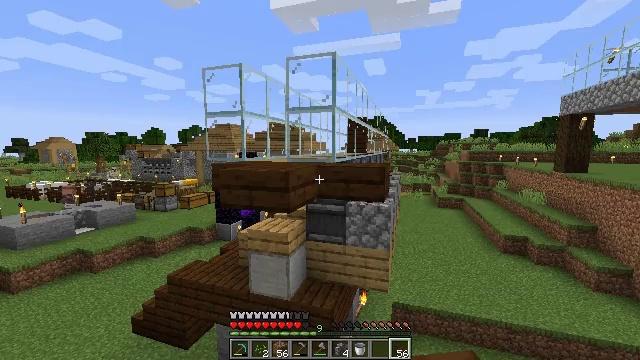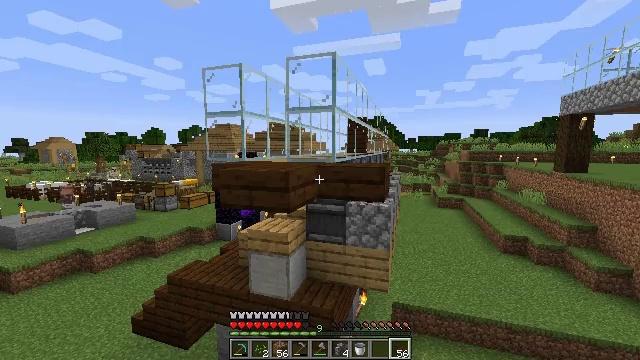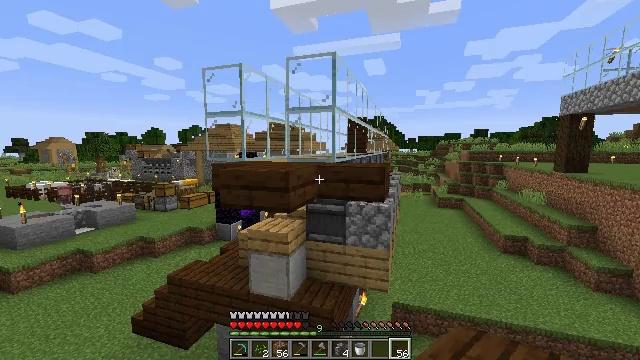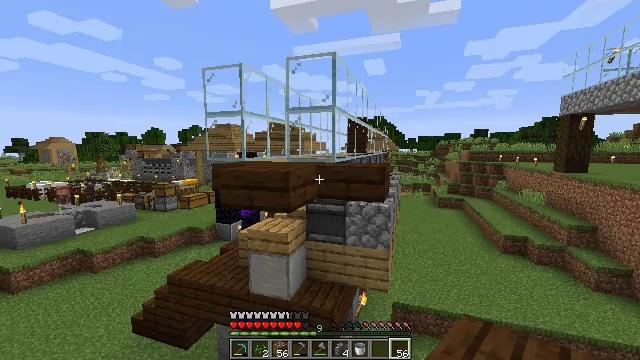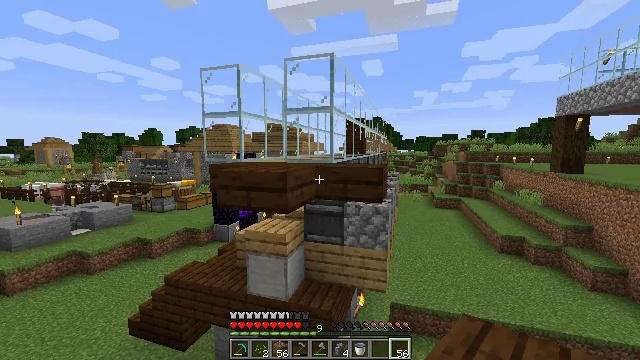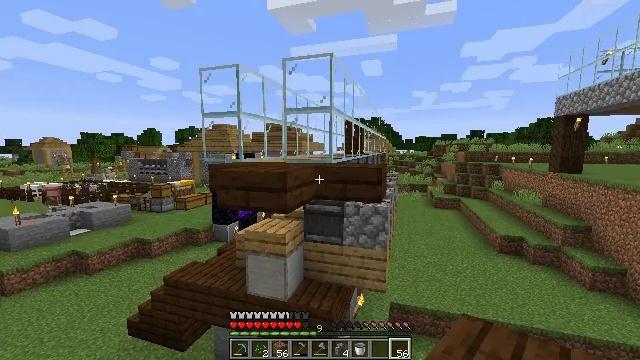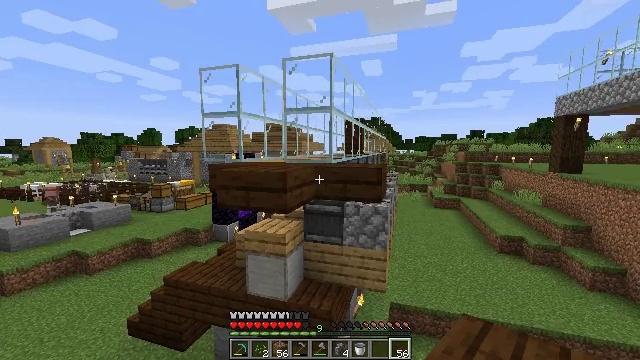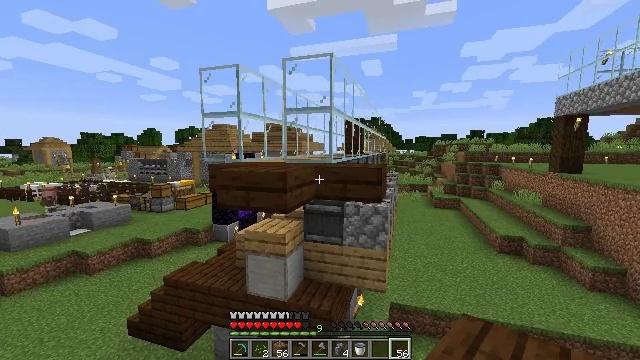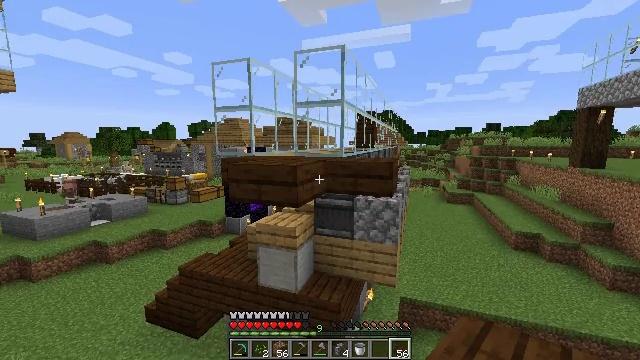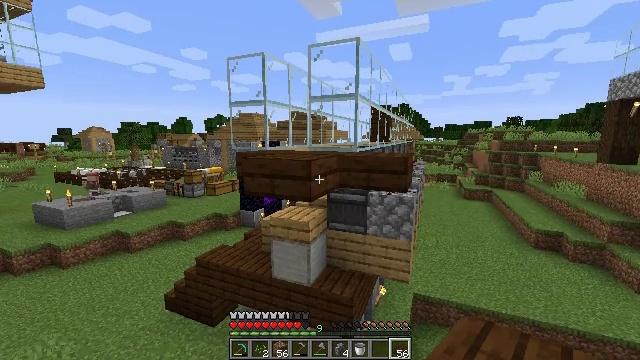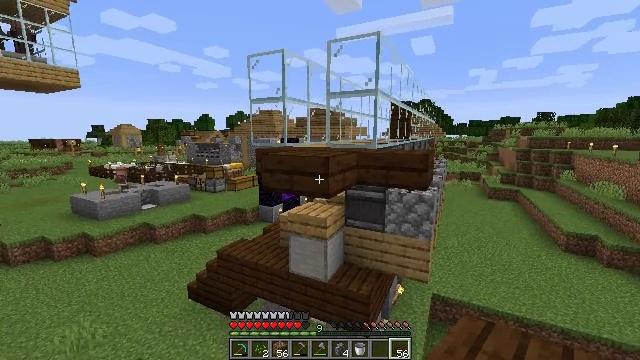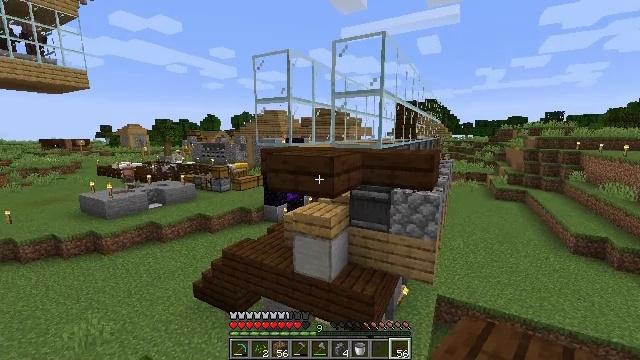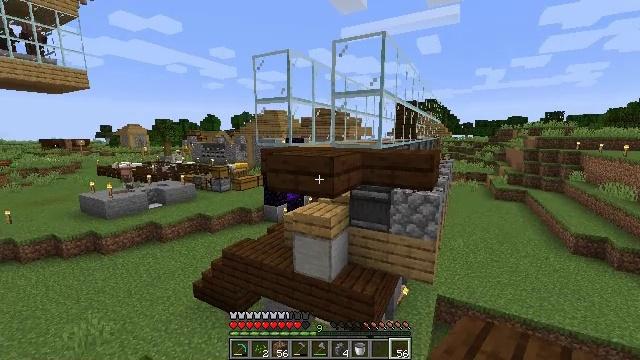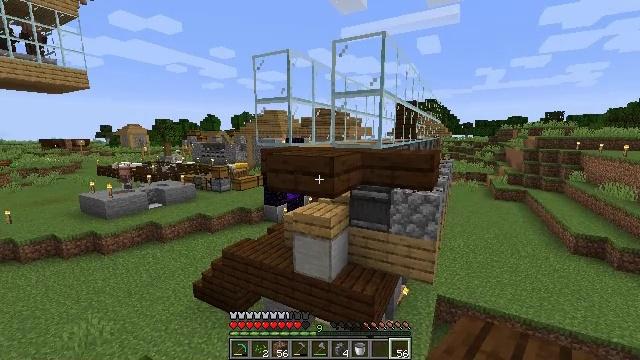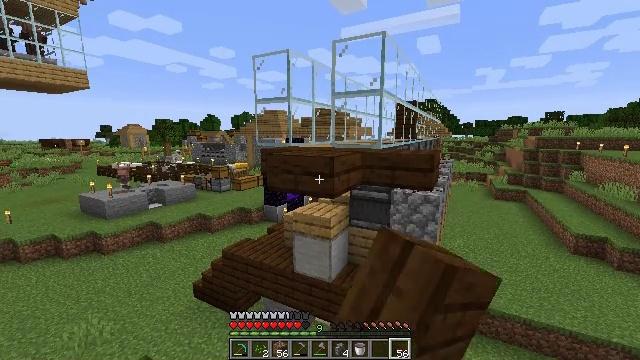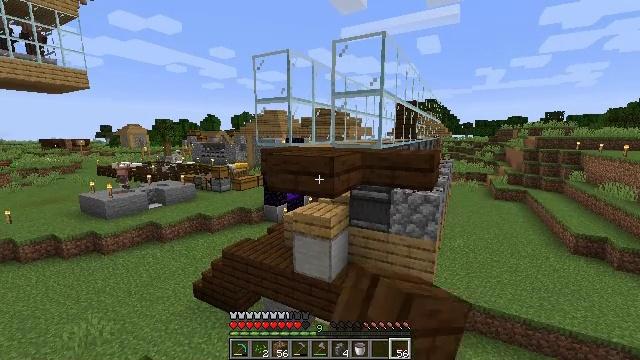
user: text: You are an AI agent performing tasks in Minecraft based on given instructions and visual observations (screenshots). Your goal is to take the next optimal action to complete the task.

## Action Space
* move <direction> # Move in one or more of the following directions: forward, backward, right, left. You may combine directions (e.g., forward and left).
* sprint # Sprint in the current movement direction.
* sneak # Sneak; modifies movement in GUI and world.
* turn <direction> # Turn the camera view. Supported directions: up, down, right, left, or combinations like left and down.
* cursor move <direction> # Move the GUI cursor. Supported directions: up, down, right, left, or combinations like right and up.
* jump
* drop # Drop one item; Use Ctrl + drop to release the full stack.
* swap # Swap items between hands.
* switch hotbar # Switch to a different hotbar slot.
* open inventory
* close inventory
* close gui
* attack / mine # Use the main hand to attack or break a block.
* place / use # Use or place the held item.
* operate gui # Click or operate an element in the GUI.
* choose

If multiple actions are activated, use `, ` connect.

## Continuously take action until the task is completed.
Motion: motion action
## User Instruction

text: Collect dark oak slab for reuse.
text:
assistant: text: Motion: sneak
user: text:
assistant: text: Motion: sneak
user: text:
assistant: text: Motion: sneak
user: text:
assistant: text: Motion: sneak
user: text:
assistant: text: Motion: sneak
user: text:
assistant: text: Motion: sneak
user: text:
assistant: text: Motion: sneak
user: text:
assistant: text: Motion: sneak, turn left and down
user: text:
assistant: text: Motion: sneak, turn left and down
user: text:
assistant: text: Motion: sneak, turn left
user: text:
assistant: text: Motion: sneak, turn left
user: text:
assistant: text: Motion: sneak
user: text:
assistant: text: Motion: sneak, attack / mine
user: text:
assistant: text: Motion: sneak, attack / mine
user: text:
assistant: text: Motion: sneak, attack / mine
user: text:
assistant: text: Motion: sneak, attack / mine
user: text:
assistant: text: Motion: sneak, attack / mine
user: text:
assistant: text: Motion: sneak, attack / mine
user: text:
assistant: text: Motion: sneak, attack / mine
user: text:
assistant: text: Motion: sneak, attack / mine
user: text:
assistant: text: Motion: sneak, attack / mine
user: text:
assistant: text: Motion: sneak, attack / mine
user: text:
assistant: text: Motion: sneak, attack / mine
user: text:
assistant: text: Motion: sneak, attack / mine
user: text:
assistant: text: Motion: sneak, attack / mine
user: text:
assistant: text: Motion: sneak, attack / mine
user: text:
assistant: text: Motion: sneak, attack / mine
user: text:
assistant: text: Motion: sneak, attack / mine
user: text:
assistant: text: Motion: sneak, attack / mine
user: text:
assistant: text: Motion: sneak, attack / mine